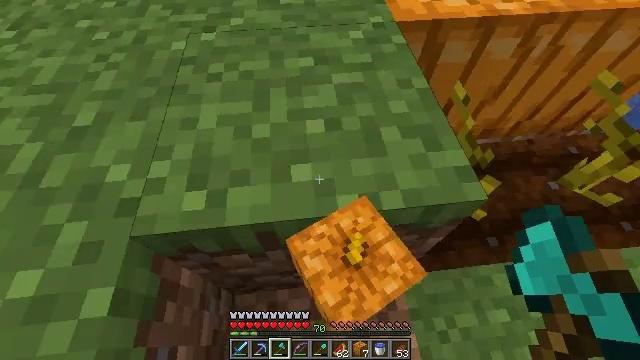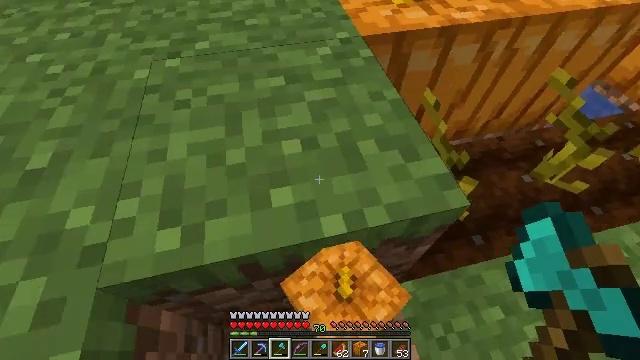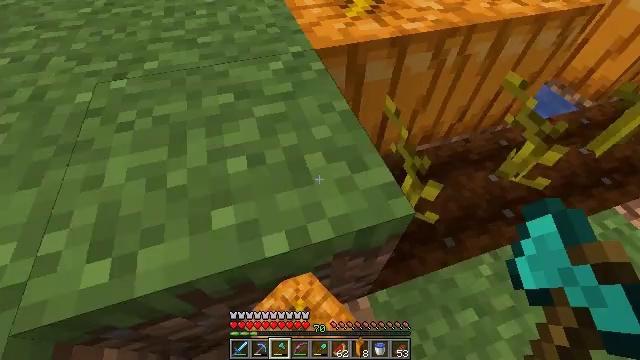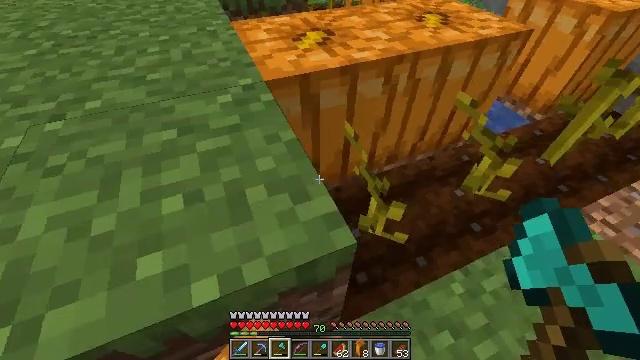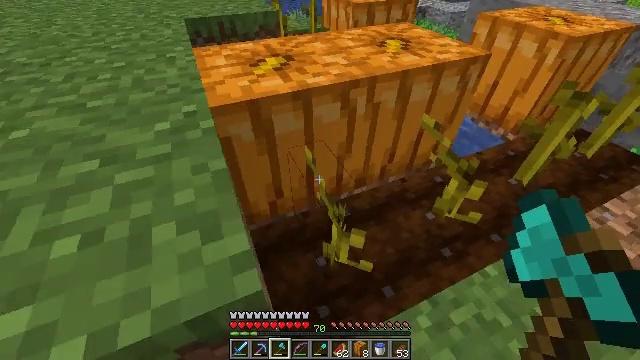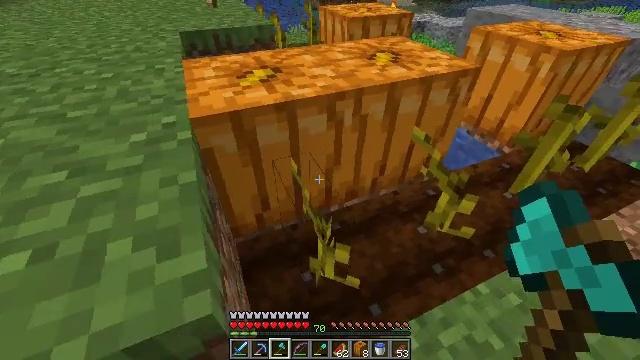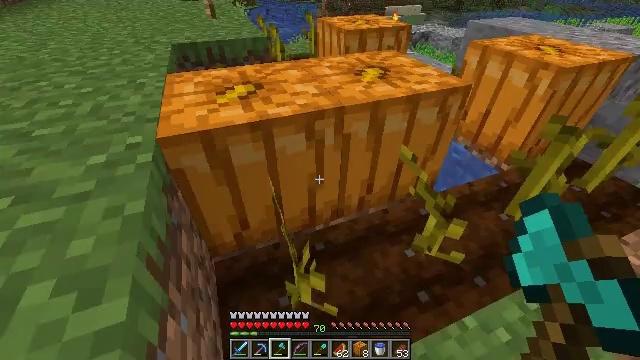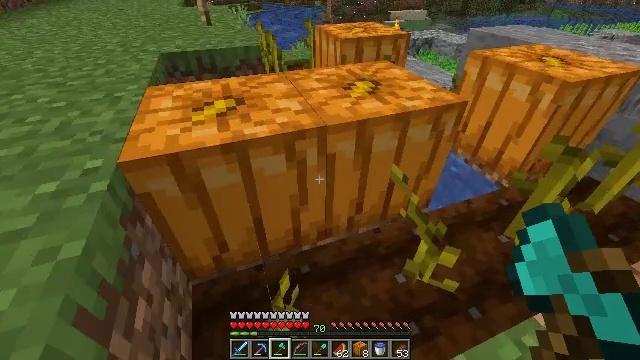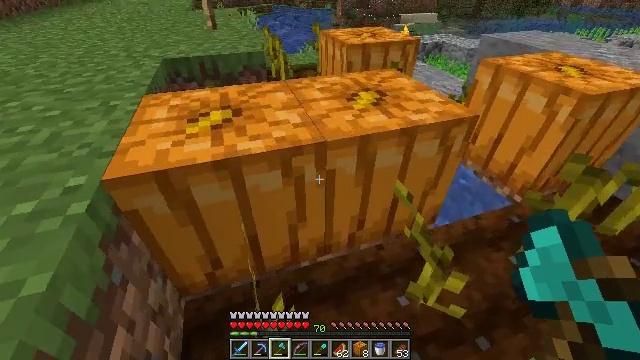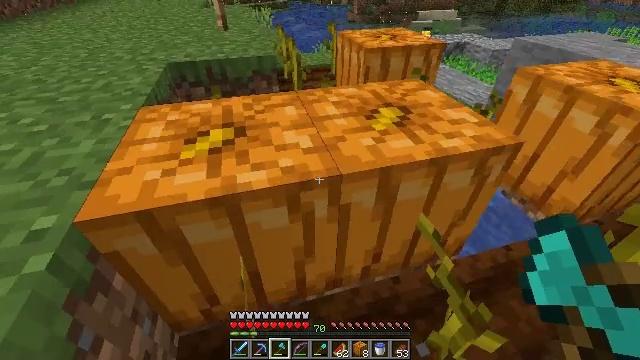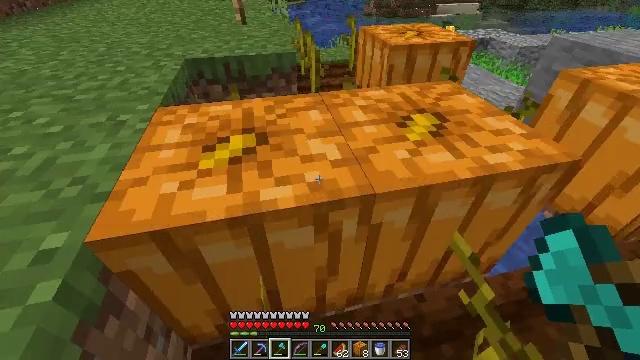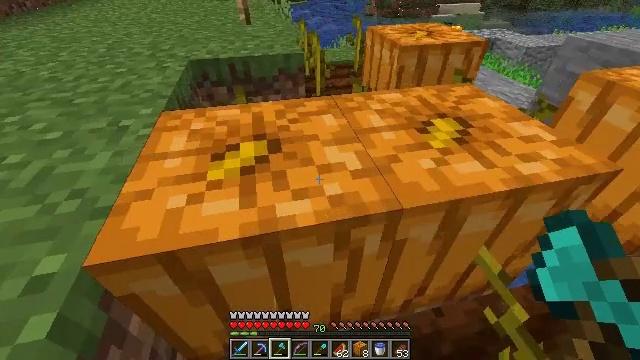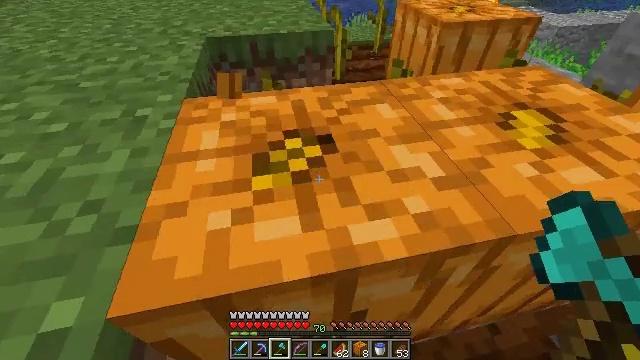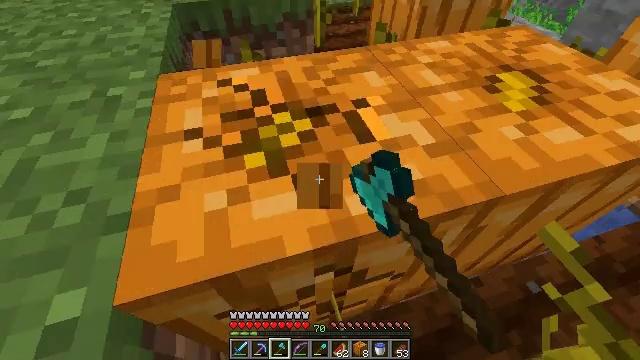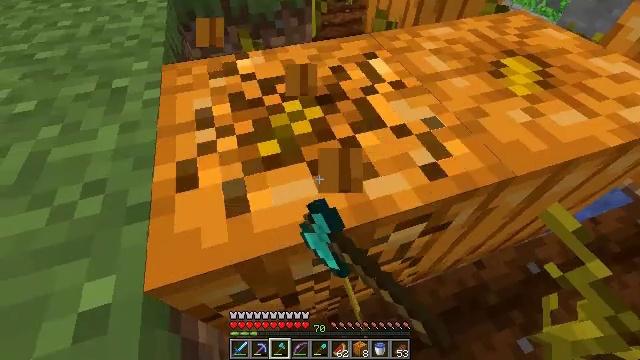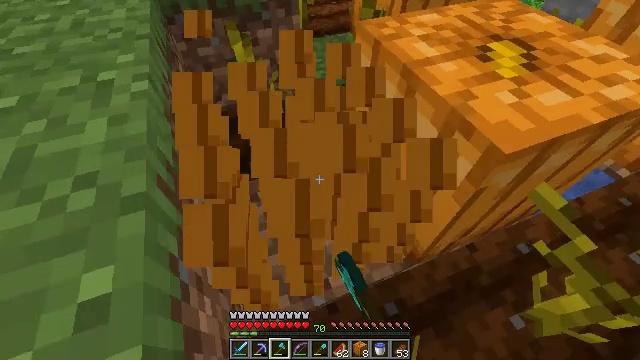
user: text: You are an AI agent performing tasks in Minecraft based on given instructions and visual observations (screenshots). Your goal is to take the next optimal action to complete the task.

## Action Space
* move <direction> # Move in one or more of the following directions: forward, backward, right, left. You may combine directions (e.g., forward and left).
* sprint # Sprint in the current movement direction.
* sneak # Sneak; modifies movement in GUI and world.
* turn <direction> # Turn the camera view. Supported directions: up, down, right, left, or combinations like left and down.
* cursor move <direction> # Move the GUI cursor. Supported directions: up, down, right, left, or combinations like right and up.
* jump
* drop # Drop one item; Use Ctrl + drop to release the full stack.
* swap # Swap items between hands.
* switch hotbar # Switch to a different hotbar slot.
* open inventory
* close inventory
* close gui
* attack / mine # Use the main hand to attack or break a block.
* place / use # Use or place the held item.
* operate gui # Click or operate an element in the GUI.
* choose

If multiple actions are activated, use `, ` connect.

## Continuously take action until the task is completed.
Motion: motion action
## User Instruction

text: Harvest a pumpkin from the field.
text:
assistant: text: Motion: move forward and move right, turn right and up
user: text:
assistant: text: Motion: move forward and move right, turn right and up
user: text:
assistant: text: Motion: move forward and move right, turn right and up
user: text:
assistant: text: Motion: move forward and move right, turn right and up
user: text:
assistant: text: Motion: move forward and move right, turn up
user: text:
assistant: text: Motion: move forward and move right, turn left and up
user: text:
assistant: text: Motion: move forward, turn left
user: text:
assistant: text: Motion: move forward, turn left
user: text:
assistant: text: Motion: move forward and move left, turn left
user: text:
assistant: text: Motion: move forward and move left, turn left and down
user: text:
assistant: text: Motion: move forward and move left
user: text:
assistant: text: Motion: move forward and move left, turn left and down, attack / mine
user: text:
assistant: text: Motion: move forward and move left, turn right and down, attack / mine
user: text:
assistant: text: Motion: turn right and down, attack / mine
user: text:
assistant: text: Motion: turn right and down, attack / mine
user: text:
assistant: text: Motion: turn right, attack / mine
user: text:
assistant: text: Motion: turn right, attack / mine
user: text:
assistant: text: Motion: turn right, attack / mine
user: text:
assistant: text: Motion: turn right and up, attack / mine
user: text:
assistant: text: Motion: move forward and move left, turn right and up, attack / mine
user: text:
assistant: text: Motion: move forward and move left, turn right and up, attack / mine
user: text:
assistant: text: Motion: move forward and move left, turn right and up, attack / mine
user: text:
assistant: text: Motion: move forward and move left, turn right and down, attack / mine
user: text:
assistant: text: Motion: turn right and down, attack / mine
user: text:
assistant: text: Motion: turn right, attack / mine
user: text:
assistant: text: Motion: turn right, attack / mine
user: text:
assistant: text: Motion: turn right, attack / mine
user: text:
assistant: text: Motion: turn right
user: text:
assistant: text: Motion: move forward, turn right
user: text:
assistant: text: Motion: move forward